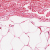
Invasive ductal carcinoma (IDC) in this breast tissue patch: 0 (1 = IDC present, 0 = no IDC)